Interaction volume radius: 5 \u00c5
Interaction volume height: 15 \u00c5
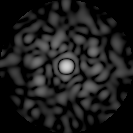
Disorder parameter: 0.8727